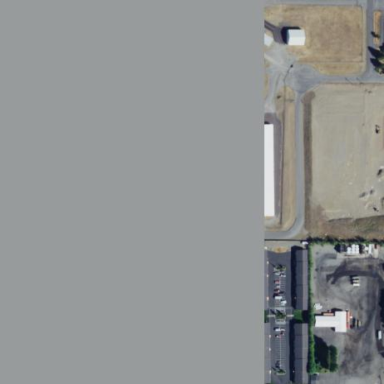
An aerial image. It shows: Commercial area.